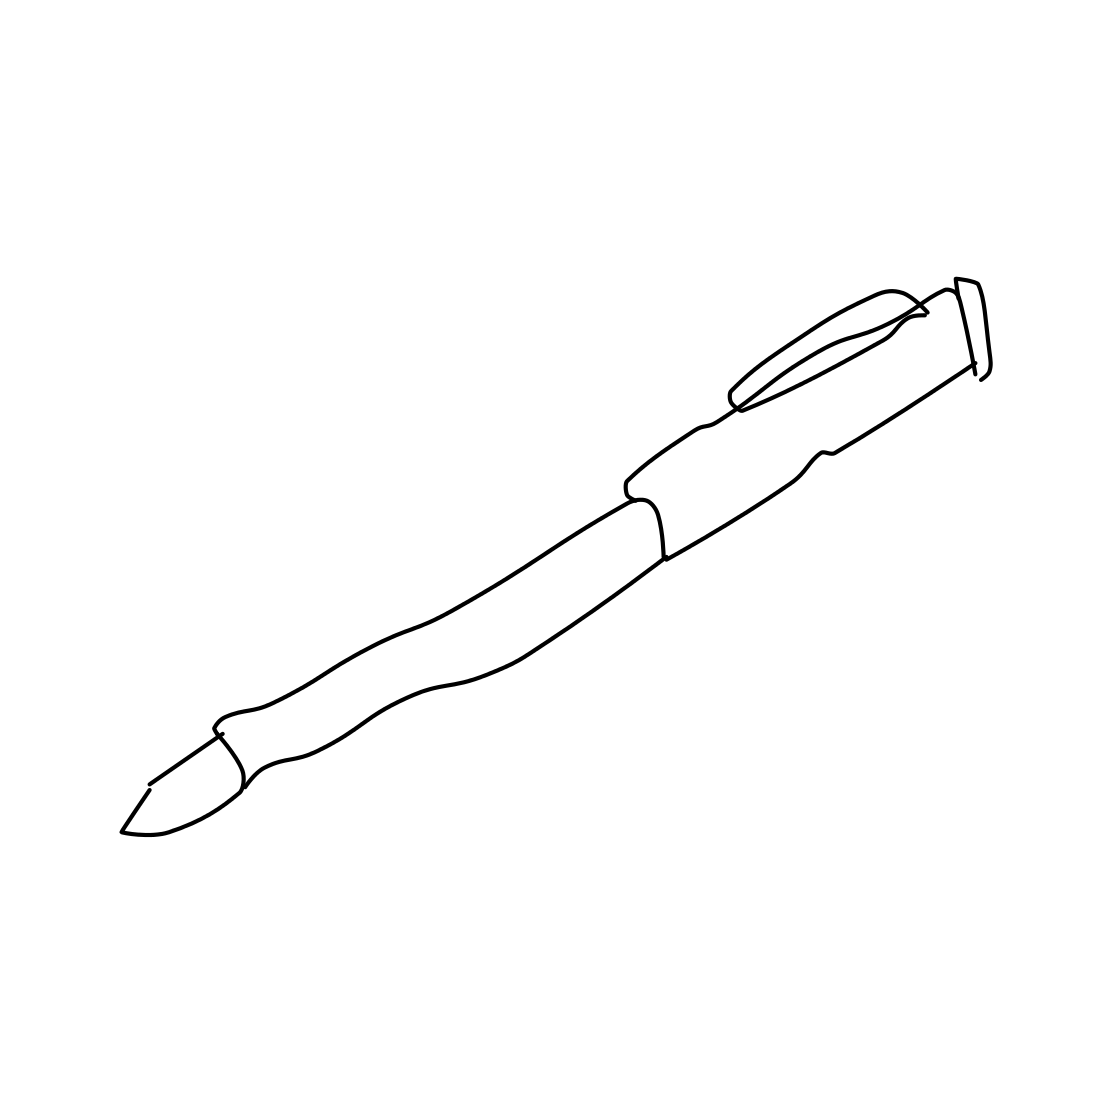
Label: pen